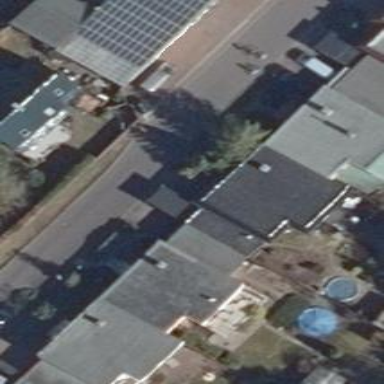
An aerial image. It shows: Flat-roofed house.